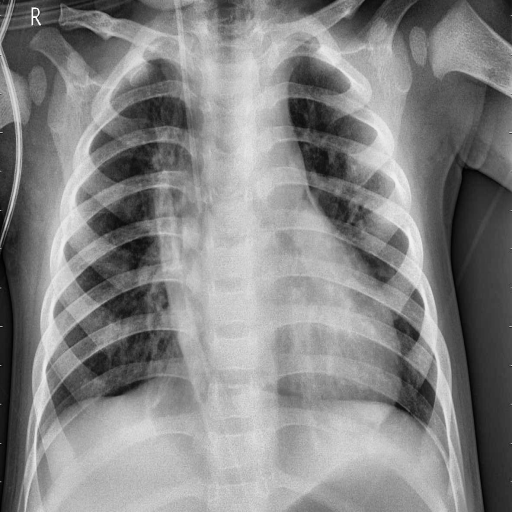
Finding: PNEUMONIA